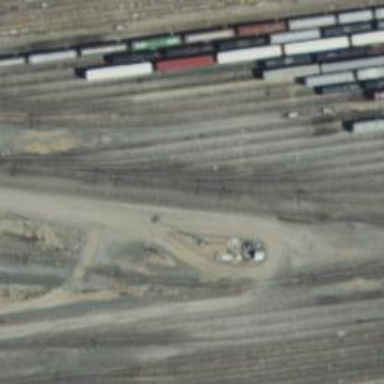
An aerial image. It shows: Railway yard used for servicing trains.